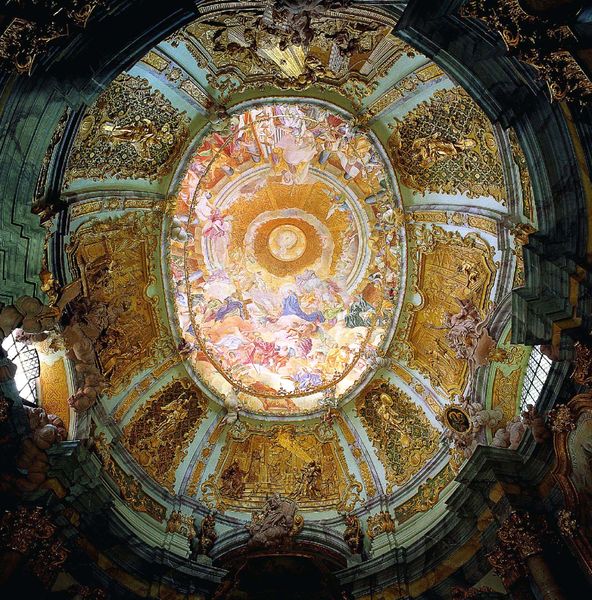
Titel: Klosterkirche Weltenburg
Künstler: Cosmas Damian Asam
Standort: Weltenburg, Benediktiner-Klosterkirche (EU - D)
Schlagwörter: blau, himmel, wolken, gelb, grün, fenster, geschwungen, grau, laterne, licht, säule, säulen, weiss, ornament, barock, kirche, gold, decke, rokoko, rosa, oval, relief, bogen, farbe, kuppel, stuck, foto, gewölbe, kapitell, photo, gesims, fresken, heilige, deckengemälde, fresko, maria, putti, deckenmalerei, zentralbau, stuckmarmor, illusionsmalerei, asam, weltenburg, cosmas, erk, damian, innenkuppel, damina